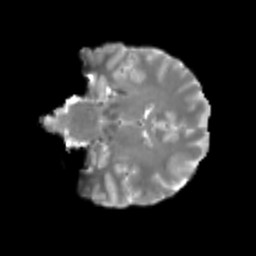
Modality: T2w
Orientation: coronal
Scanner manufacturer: siemens
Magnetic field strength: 3 T
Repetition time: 4 s
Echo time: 0.0594 s